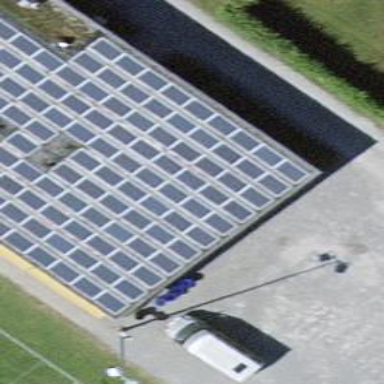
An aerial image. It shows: Solar power generator utilizing photovoltaic technology with solar photovoltaic panels.